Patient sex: M
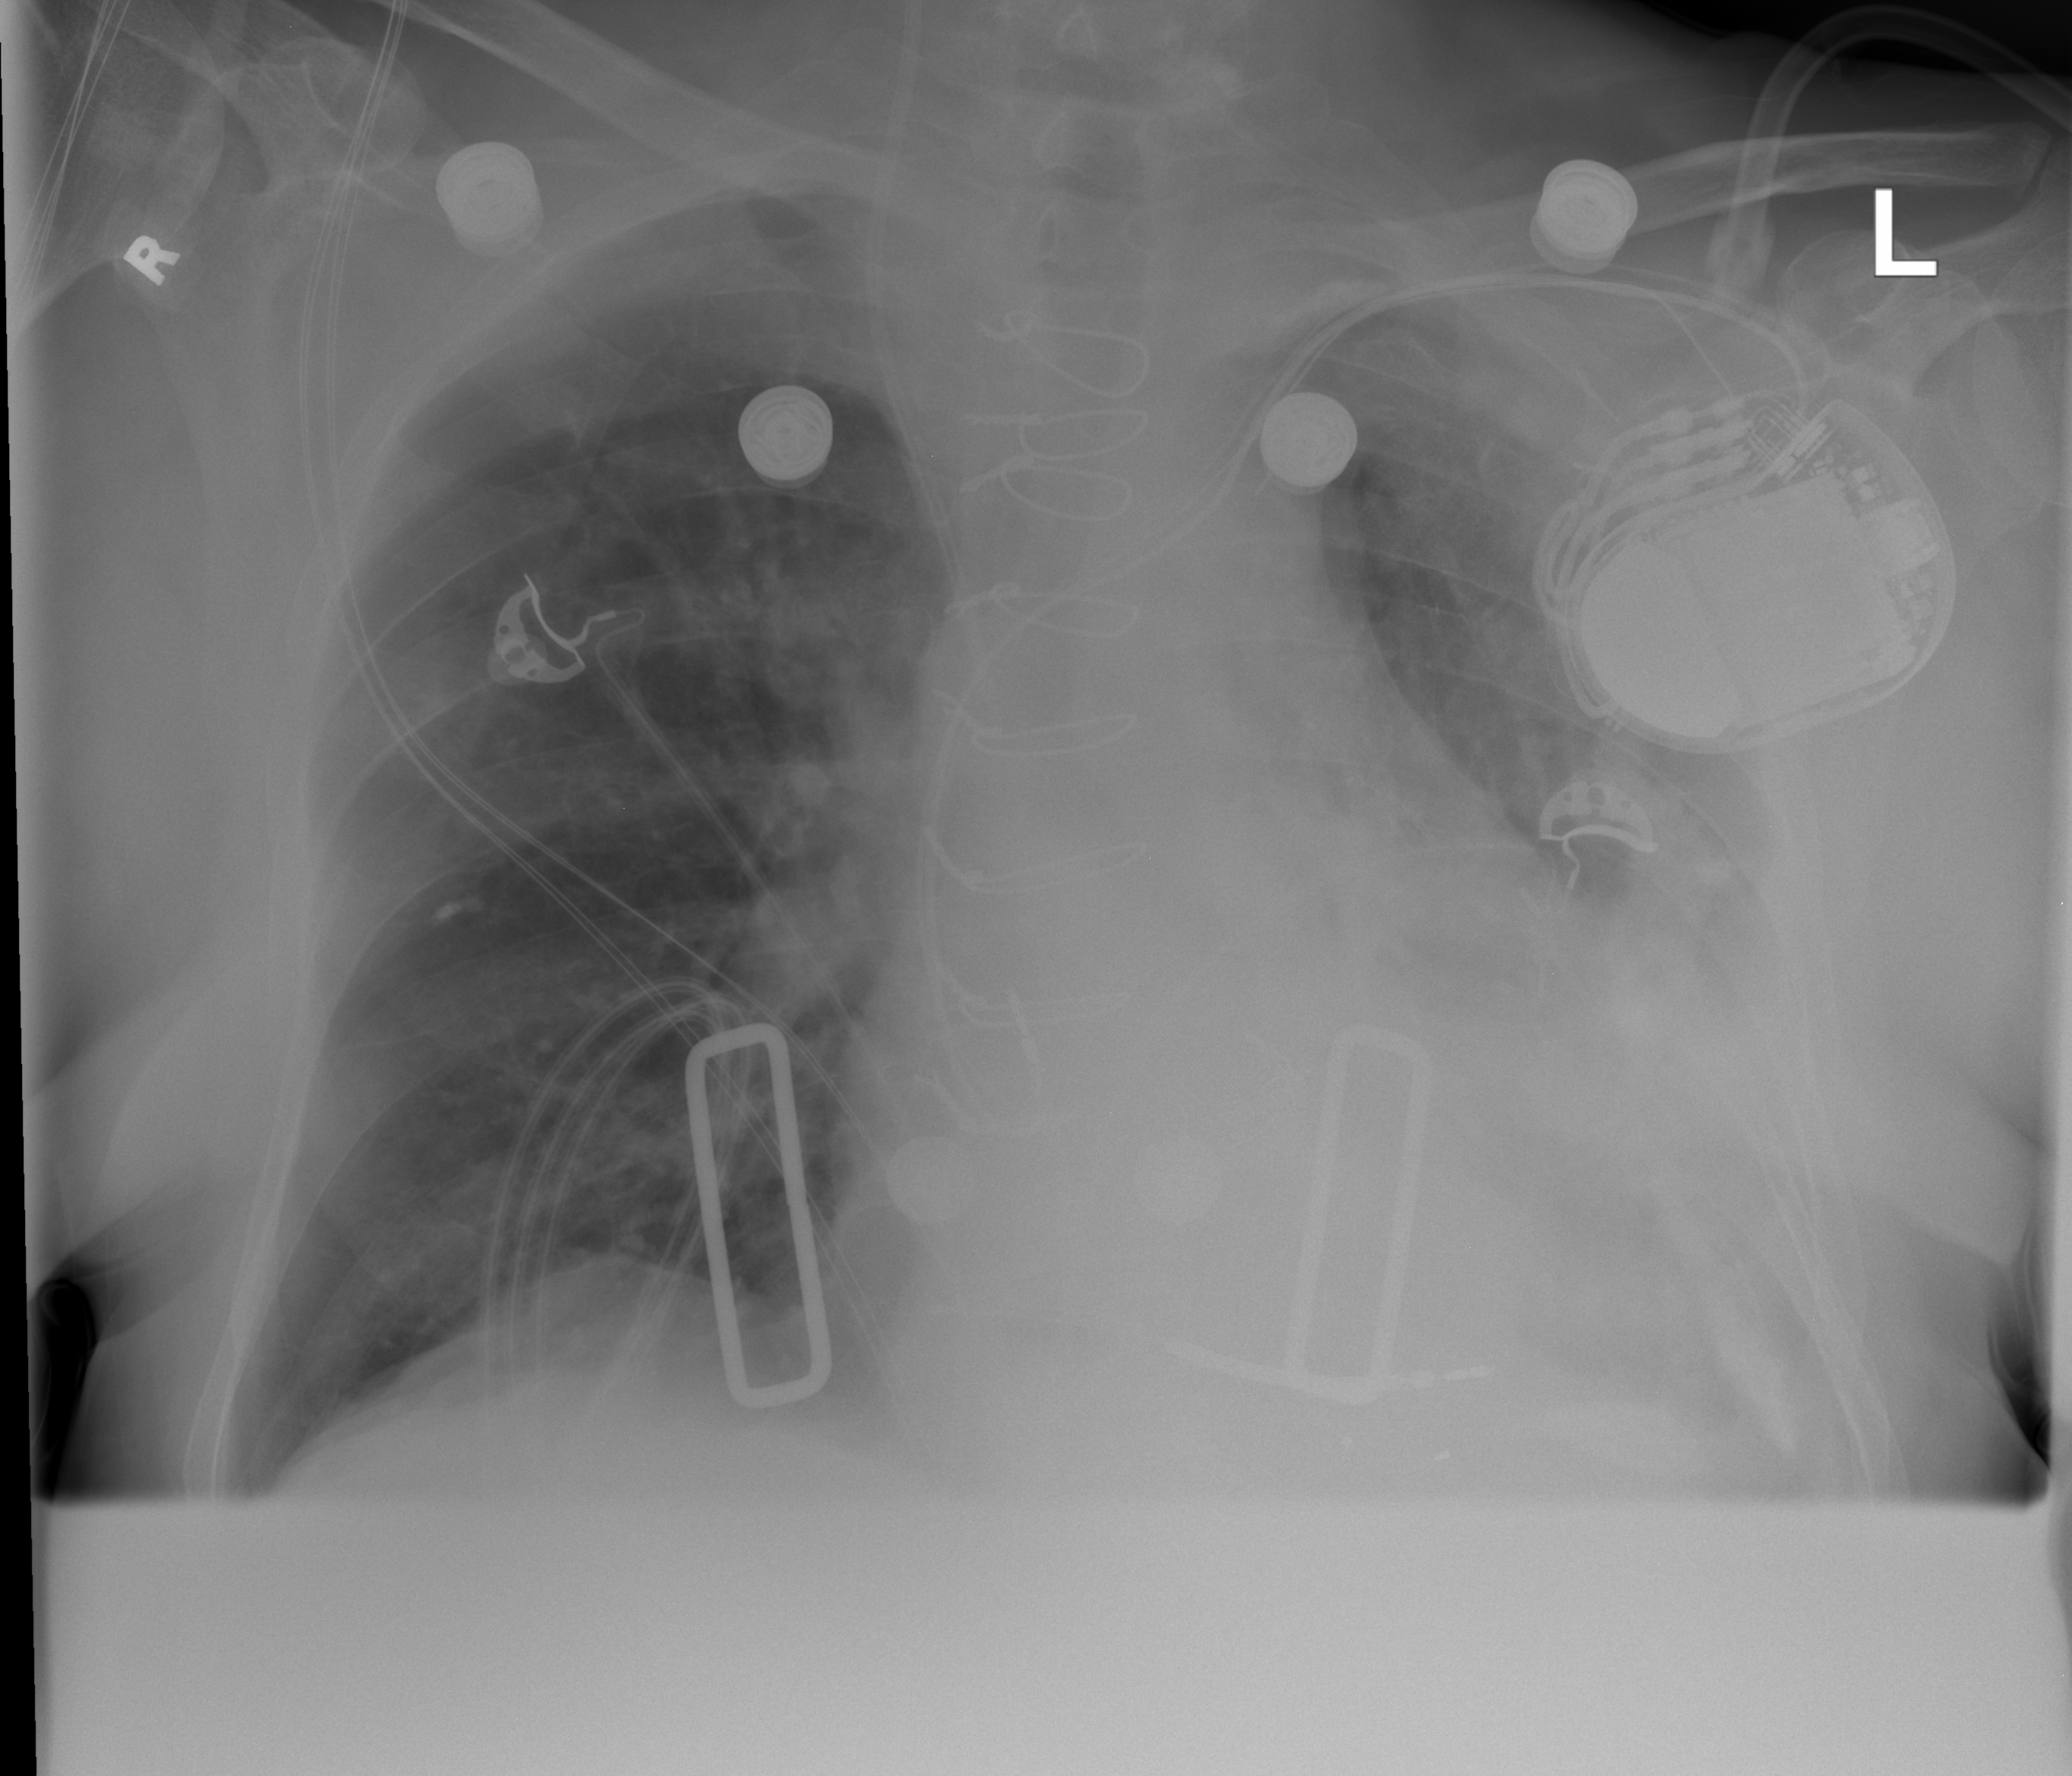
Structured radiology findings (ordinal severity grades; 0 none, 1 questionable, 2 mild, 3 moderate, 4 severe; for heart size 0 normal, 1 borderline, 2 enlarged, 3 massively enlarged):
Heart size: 2
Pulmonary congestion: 0
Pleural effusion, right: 0
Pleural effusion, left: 2
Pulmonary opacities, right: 1
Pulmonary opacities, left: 2
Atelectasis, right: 0
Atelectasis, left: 2